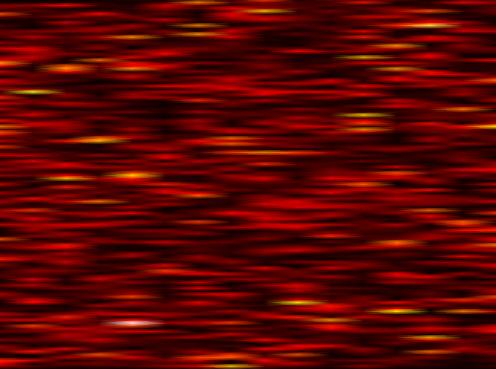
Label: UFMC